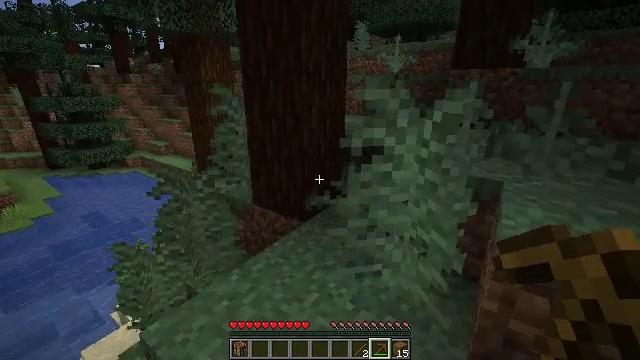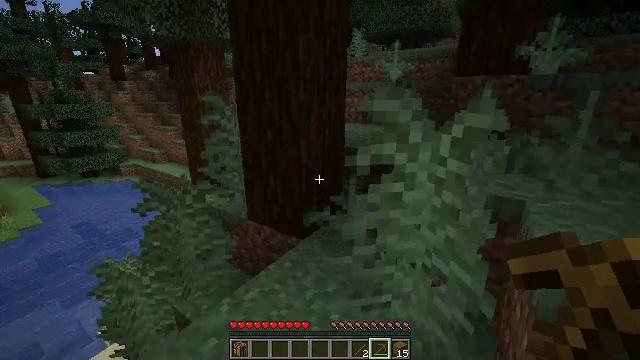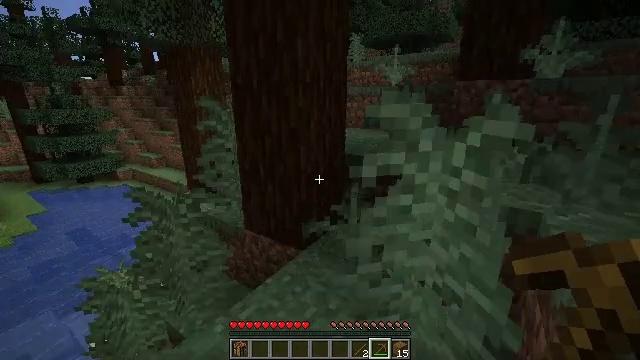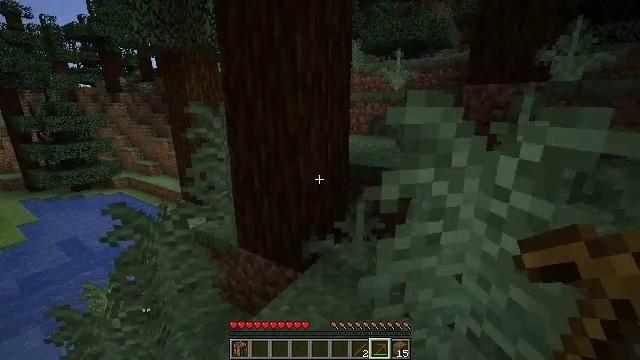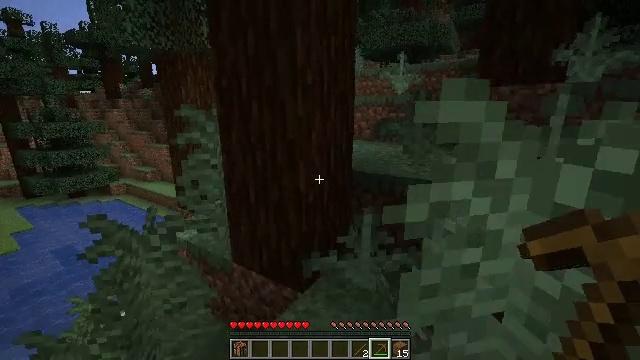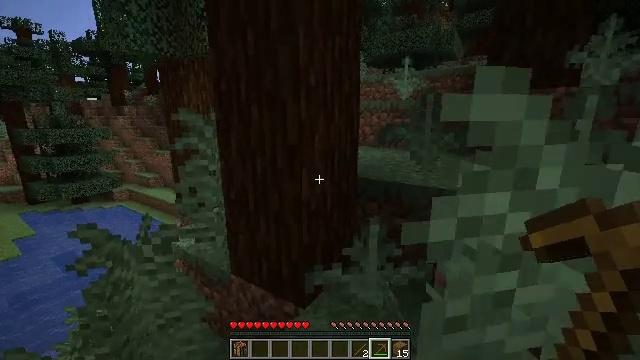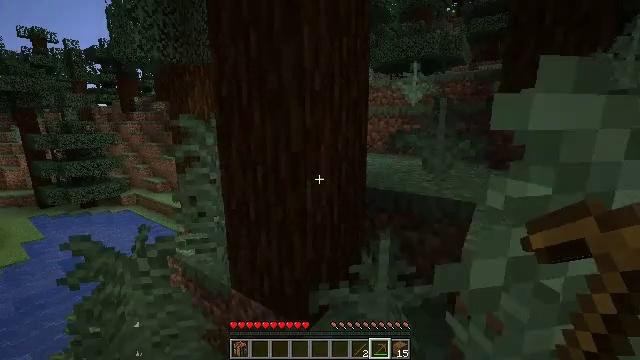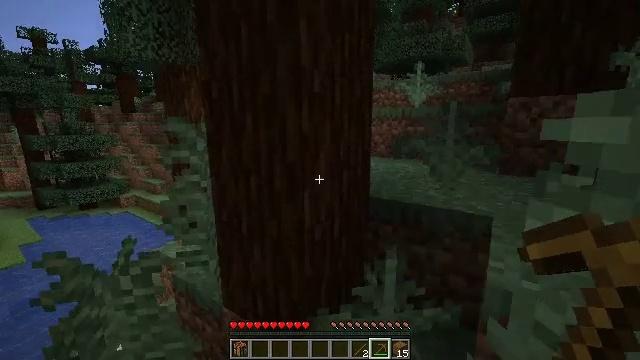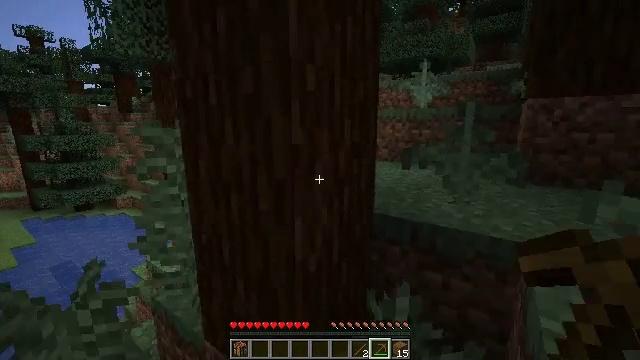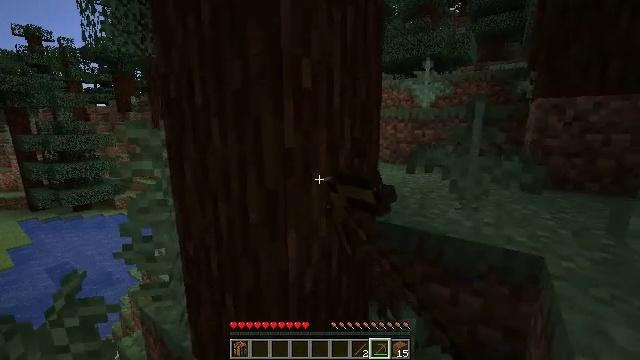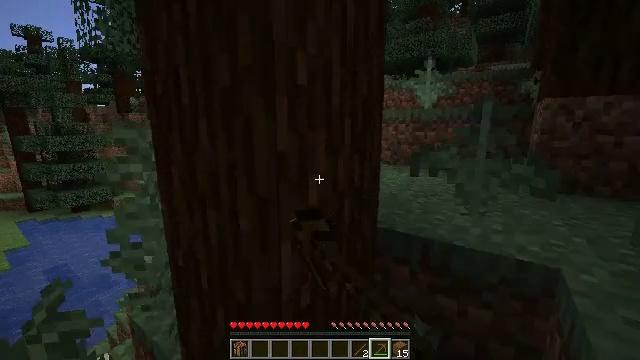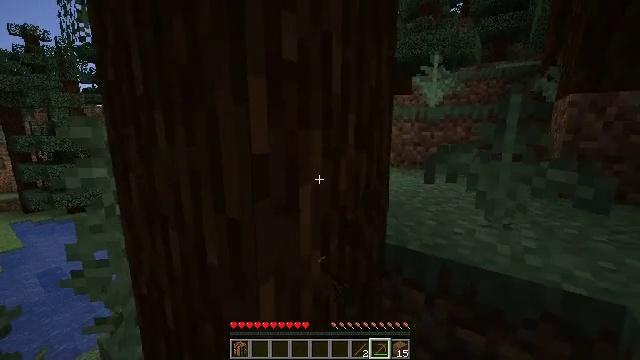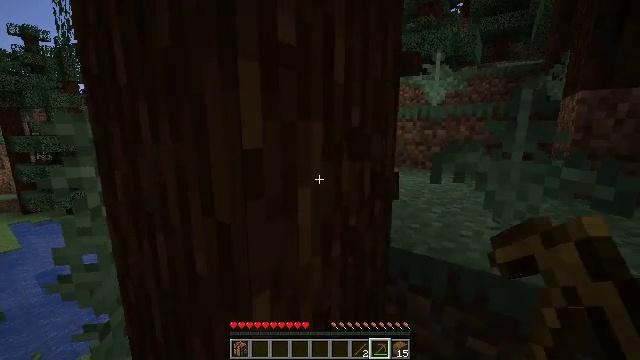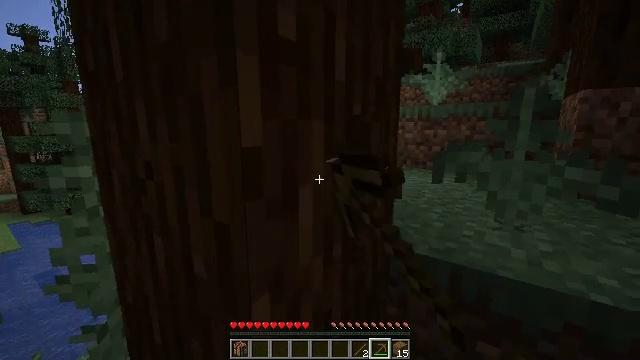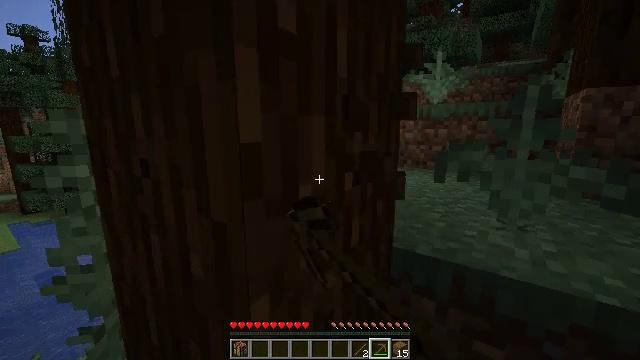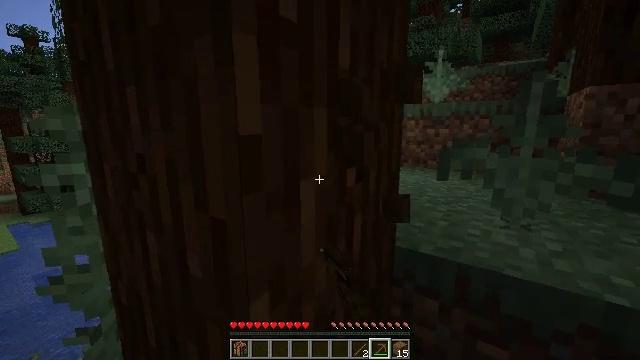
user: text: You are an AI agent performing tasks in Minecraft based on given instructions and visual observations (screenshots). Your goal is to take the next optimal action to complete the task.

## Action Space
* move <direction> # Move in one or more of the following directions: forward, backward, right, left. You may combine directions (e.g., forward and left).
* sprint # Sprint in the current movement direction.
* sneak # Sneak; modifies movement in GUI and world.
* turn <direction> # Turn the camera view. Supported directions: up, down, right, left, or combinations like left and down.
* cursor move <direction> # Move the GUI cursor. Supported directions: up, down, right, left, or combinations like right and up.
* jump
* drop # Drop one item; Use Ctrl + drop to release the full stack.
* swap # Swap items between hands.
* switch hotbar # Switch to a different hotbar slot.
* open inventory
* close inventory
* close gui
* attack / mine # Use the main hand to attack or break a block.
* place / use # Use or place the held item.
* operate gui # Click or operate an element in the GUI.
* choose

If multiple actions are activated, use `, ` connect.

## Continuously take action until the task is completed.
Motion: motion action
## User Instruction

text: Break the spruce log from the tree.
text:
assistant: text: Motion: move forward, turn up
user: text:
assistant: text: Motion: move forward
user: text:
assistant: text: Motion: move forward, turn up
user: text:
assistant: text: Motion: move forward, turn up
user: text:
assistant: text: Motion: move forward, turn up
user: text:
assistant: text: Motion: move forward, turn left and up
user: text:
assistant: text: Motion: move forward
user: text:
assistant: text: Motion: move forward, attack / mine
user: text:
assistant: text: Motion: move forward, attack / mine
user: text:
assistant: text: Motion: move forward, attack / mine
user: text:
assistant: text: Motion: attack / mine
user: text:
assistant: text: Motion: attack / mine
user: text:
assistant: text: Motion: attack / mine
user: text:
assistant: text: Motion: attack / mine
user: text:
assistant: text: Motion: attack / mine
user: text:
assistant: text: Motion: attack / mine
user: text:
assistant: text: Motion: attack / mine
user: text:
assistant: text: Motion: attack / mine
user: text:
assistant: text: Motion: attack / mine
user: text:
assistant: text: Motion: attack / mine
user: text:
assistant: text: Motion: attack / mine
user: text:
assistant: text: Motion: attack / mine
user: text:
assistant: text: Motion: attack / mine
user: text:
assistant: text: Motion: attack / mine
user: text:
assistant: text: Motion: attack / mine
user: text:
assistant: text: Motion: attack / mine
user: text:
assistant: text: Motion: attack / mine
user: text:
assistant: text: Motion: attack / mine
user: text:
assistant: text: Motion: attack / mine
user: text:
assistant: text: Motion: attack / mine